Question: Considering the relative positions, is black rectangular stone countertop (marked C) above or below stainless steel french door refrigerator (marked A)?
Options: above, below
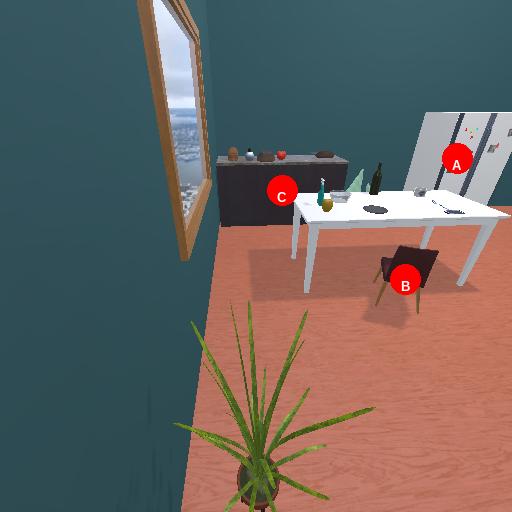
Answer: above